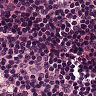
Metastatic tissue present: no